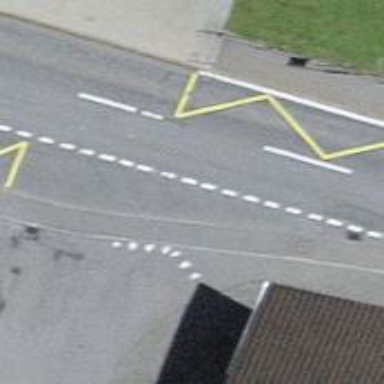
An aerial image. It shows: Bus stop with designated public transport stop position.